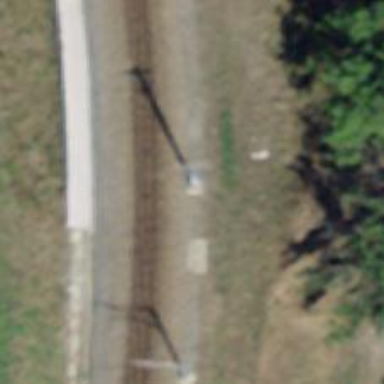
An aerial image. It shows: Catenary mast for power lines.